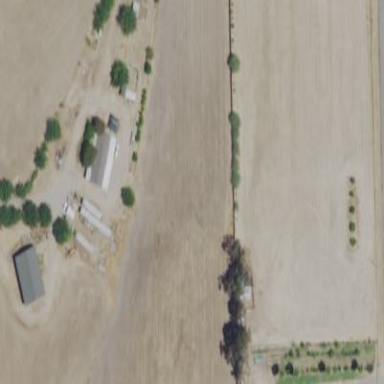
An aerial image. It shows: Vacant or disturbed farmyard.